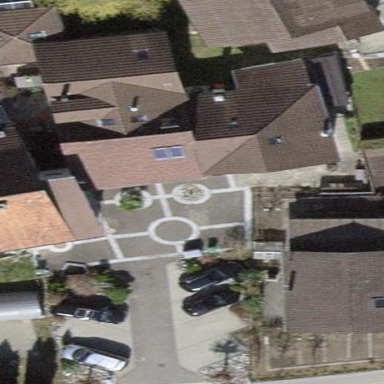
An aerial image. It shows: Semidetached house.